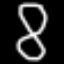
Label: hourglass